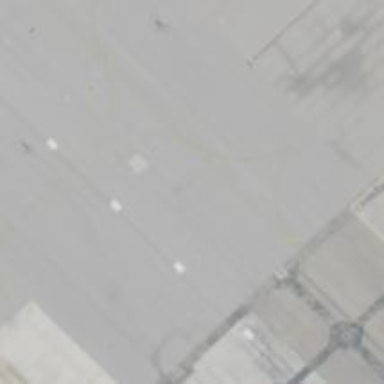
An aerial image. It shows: Image of taxiway at airport.